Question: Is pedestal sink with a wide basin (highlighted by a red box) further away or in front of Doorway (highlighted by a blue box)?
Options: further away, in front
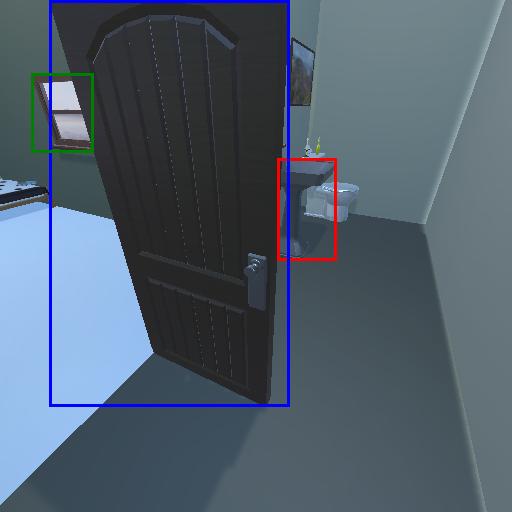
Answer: further away